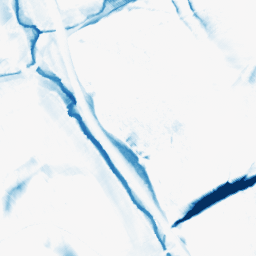
Category: morphological
Decomposition family: morphological_diamond
Decomposition parameters: operation: closing
radius: 15
Upsampling method: quintic
Upsampling parameters: scale: 4
Upsampling scale: 4